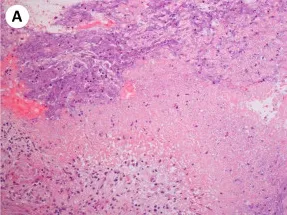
Pathological findings of pleural tissue. A: Caseous necrosis.
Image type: pathology (h&e)